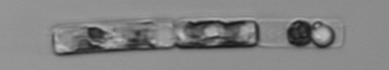
Label: Guinardia_delicatula_TAG_internal_parasite